Question: I'm developing an android app in eclipse and this is what I'm calling in my main activity:
'''
new PhotoUpdate(app).execute(Pair.create(PhotoUpdate.PARAM_FILE, photoPath));
'''
My AsyncTask class Looks like this:
'''
public class PhotoUpdate extends AsyncTask<Pair<String, String>, Void, String> {
//some code
@Override
protected String doInBackground(Pair<String, String>...params) {
//delegate functionality to some other methods
}
}
'''
However, In my activity I'm getting a compiler error where I call execute that says:
'''
The method execute(Pair<String,String>...) in the type
AsyncTask <Pair<String,String>,Void,String> is not applicable for the arguments
(Pair<String,String>)
'''
And these are the quick fixes it provides:

Essentialy its complaining that I cant pass a pair of strings to a function that takes multiple pairs of string, this doesn't make sense. Has anybody else seen this error?
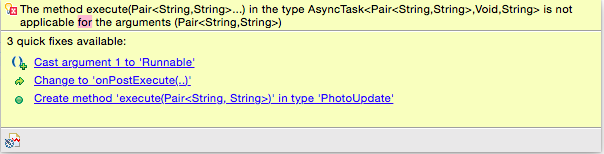
Answer: Solved the Issue!
I am using a support Library in my project and the Pair Objects in the 'PhotoUpate' Class and the Pair object I used to call execute were from different libraries (one was from support library on was from the android library).